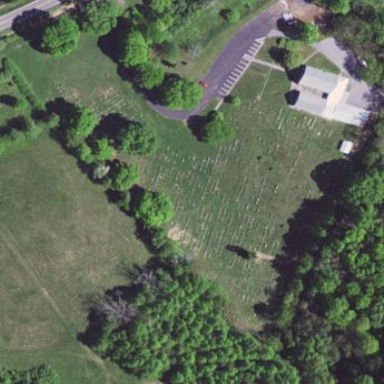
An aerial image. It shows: Graveyard area designated as cemetery.